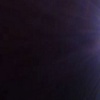
Label: space